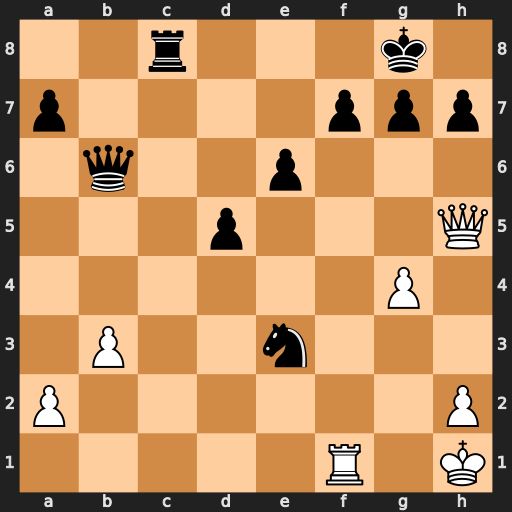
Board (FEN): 2r3k1/p4ppp/1q2p3/3p3Q/6P1/1P2n3/P6P/5R1K
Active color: w
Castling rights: -
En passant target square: -
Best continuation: Qxf7+ Kh8 Qf8+ Rxf8 Rxf8#